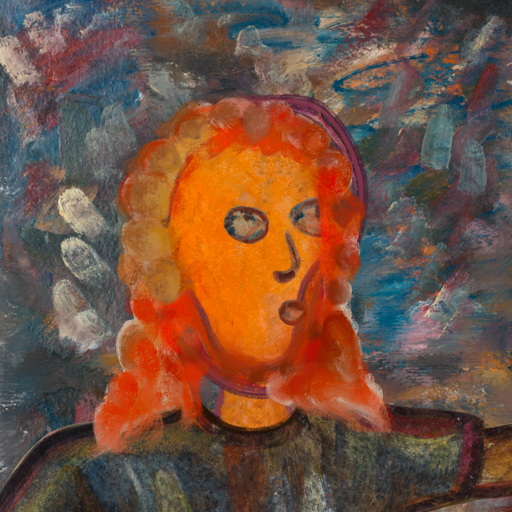
Background: Boggyland, Head And Neck Side: Hypocrite_w_Hair, Face Side: Orphan, Bust: Mosgoul, Hair Side: Rupkatha, Head Accessory: Blank, Second Necklace: Blank, Necklace: Blank, Baby: Blank